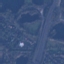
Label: Highway